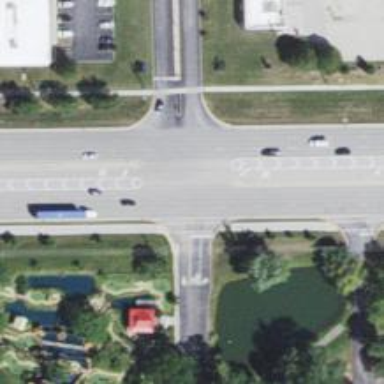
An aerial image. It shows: Crossing on asphalt cycleway.